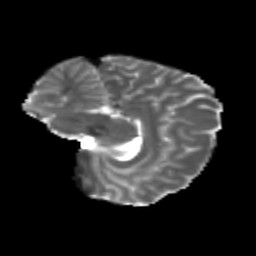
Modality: T2w
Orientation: sagittal
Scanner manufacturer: siemens
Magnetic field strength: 3 T
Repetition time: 4.16 s
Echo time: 0.0806 s